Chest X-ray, AP view. Patient: 45 years old, sex M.
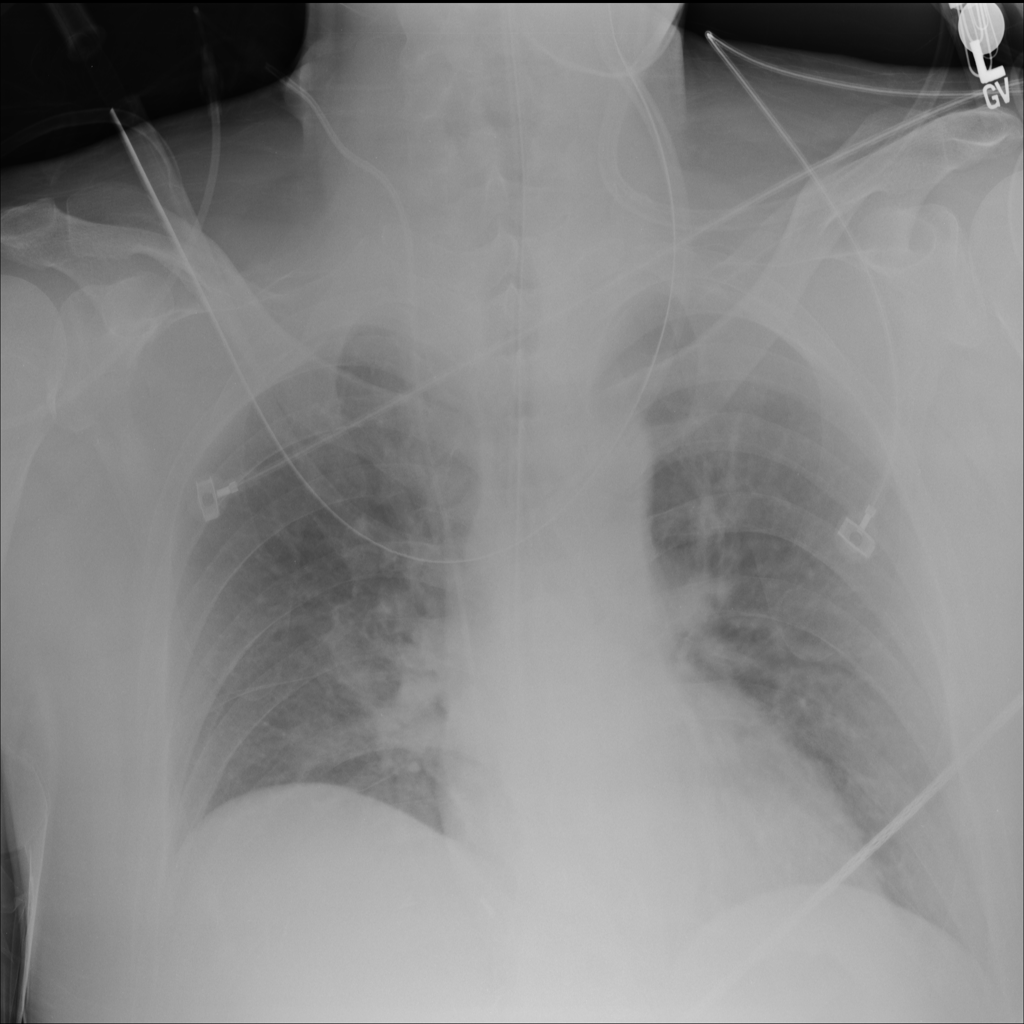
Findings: No Finding